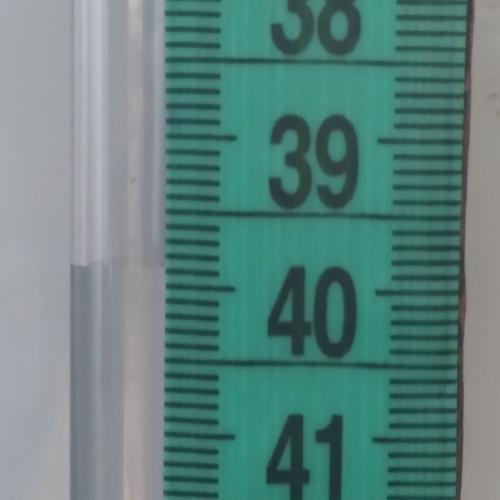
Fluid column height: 39.9 cm